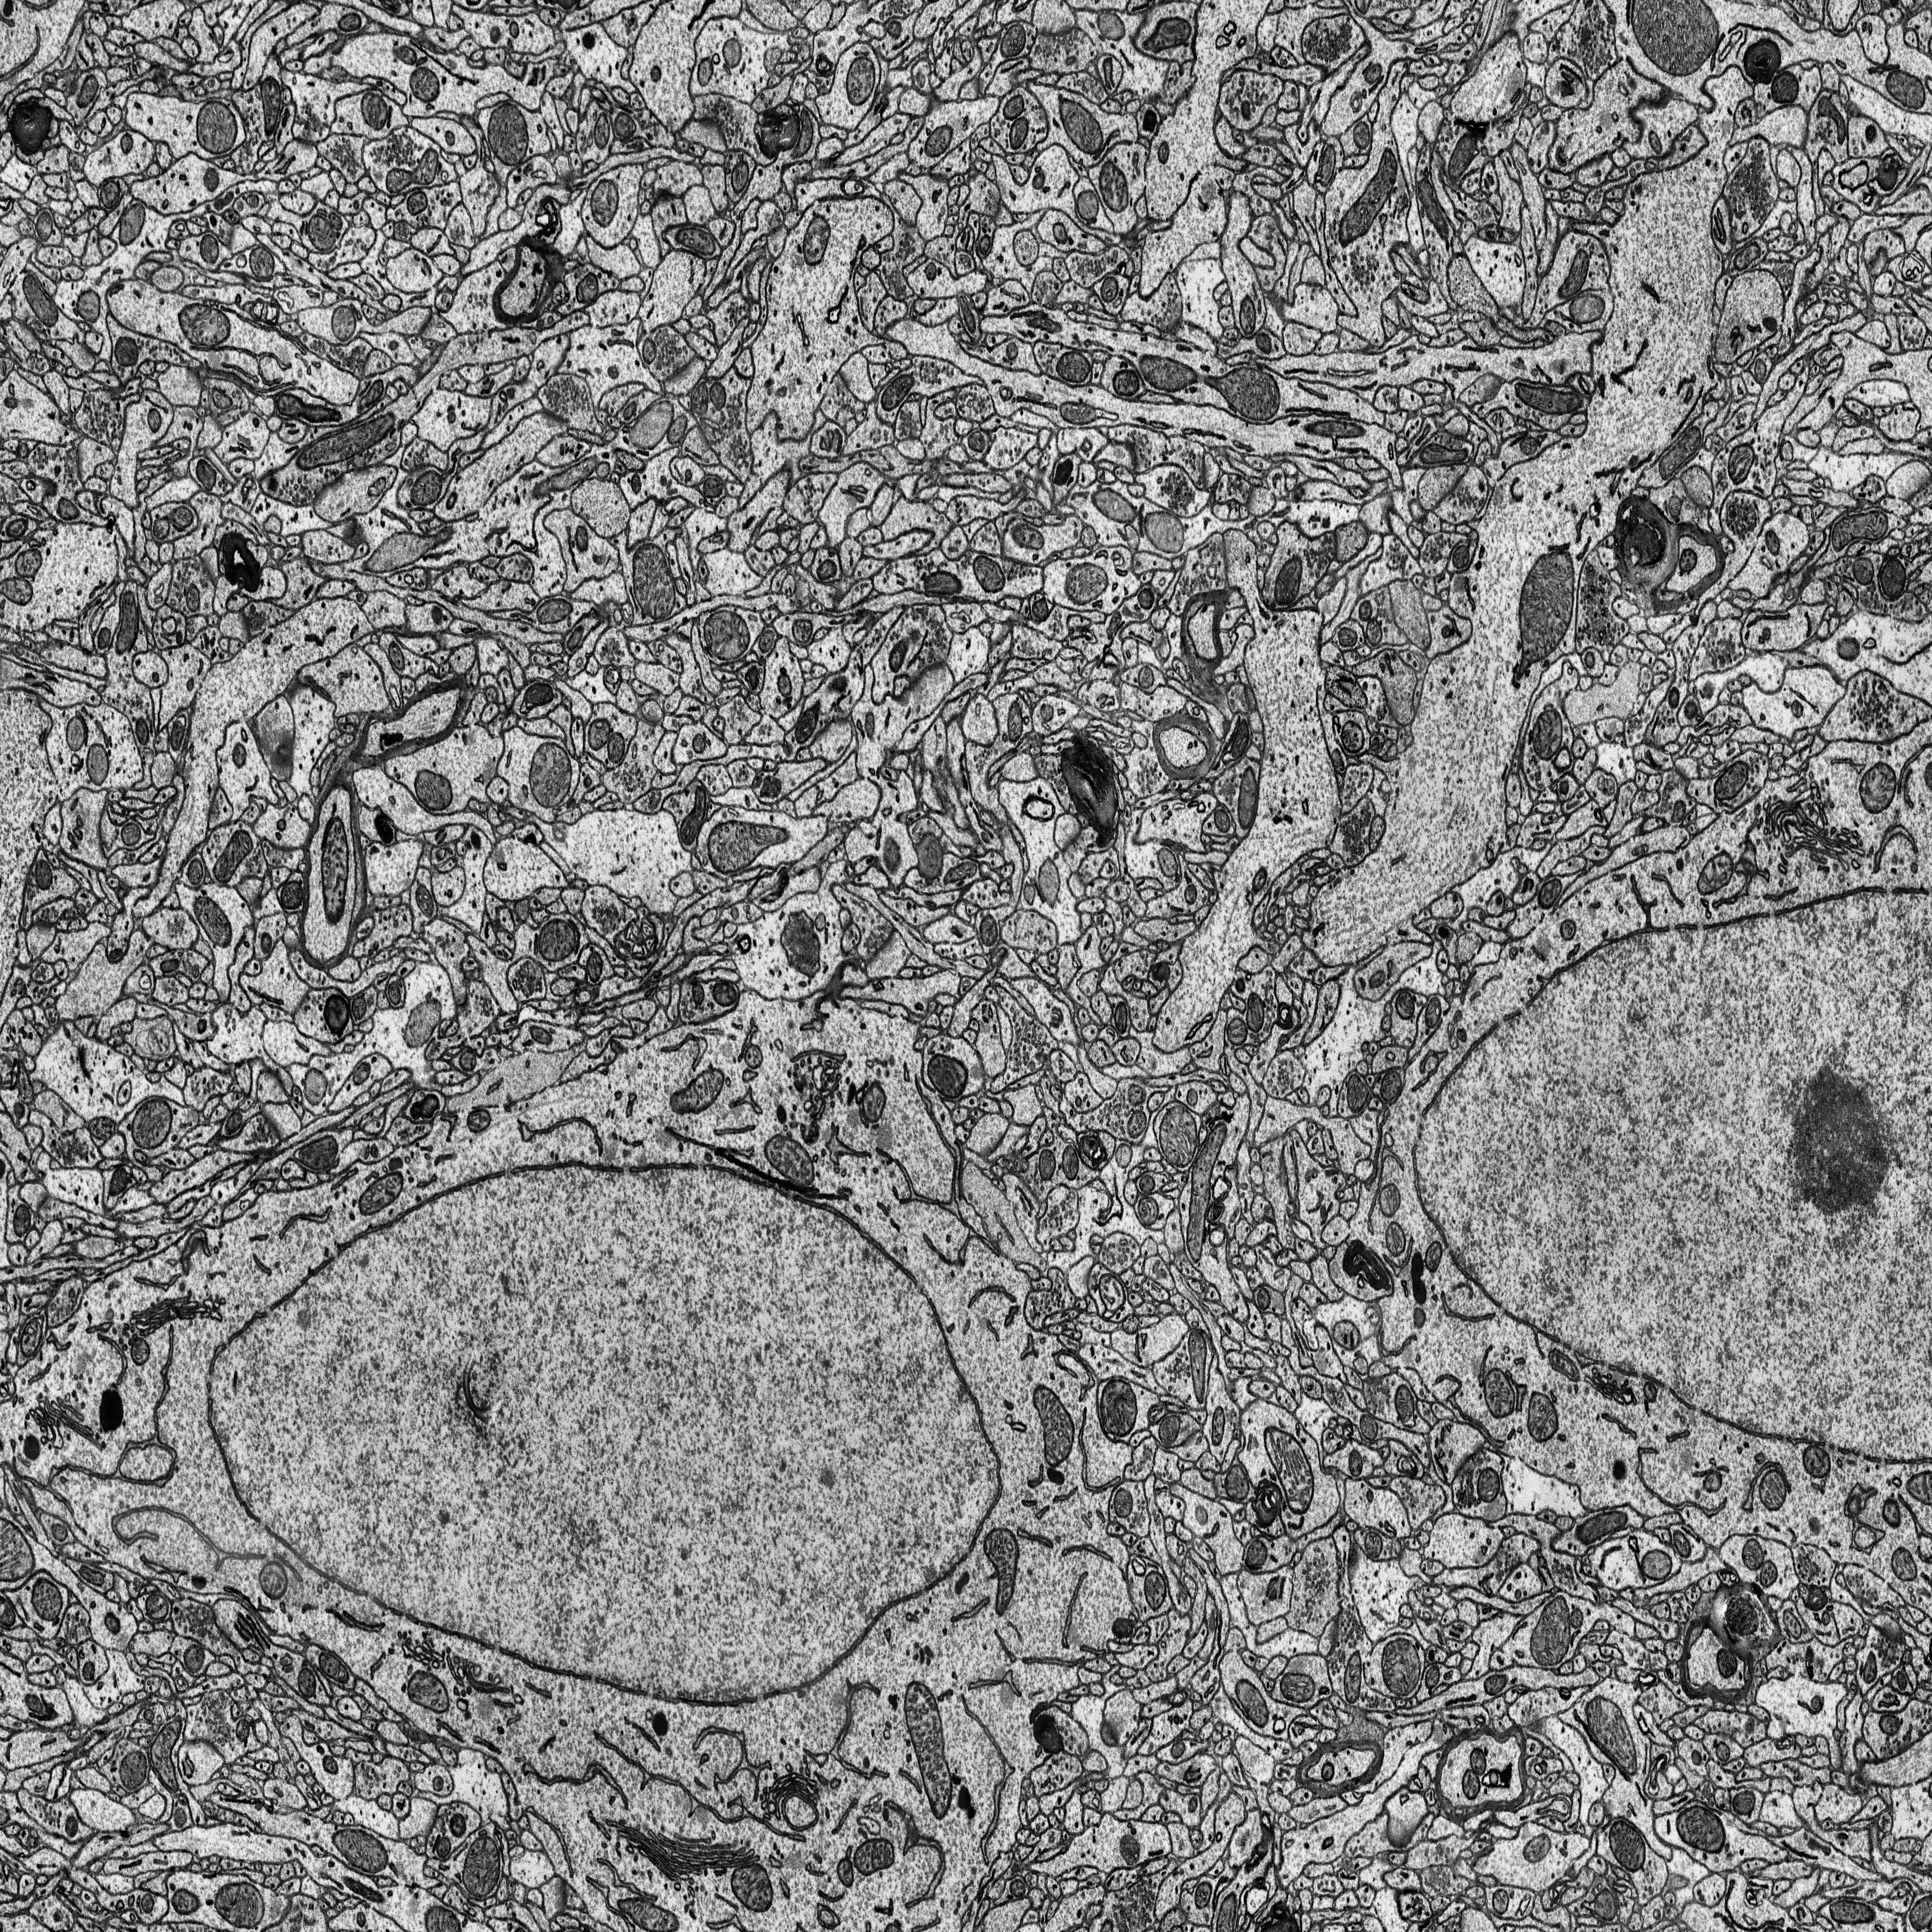
Electron microscopy slice of rat cortex tissue
Slice depth (z): 292
Mitochondria instances in slice: 380